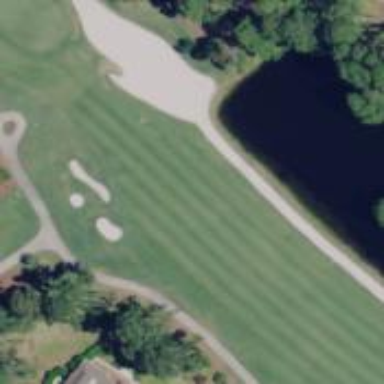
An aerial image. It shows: Golf bunker filled with sandy terrain.